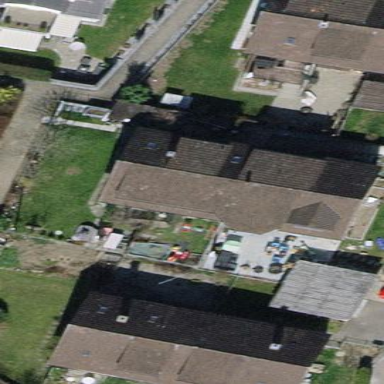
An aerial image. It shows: Semi-detached house with gabled roof.